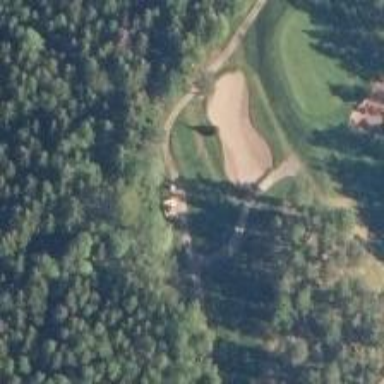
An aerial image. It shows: Footway that serves as golf path.